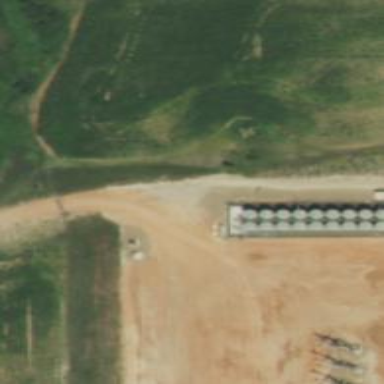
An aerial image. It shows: Storage tank with man-made structure.